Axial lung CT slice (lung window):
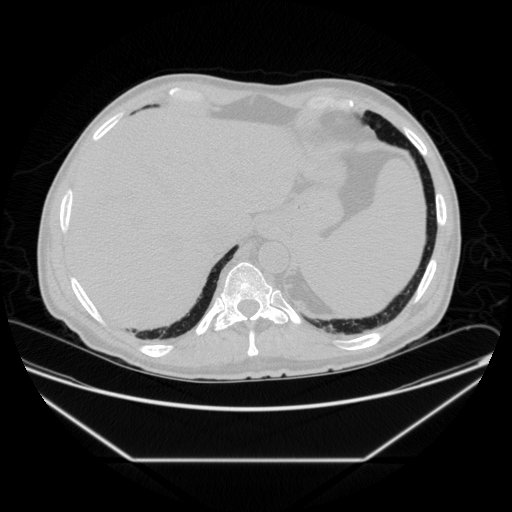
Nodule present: no